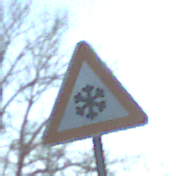
Verkehrszeichen: SchneeOderEisglaette
Umgebung: Outdoor, Nature
Tageszeit: MorningAfternoon
Wetter: Clear
Licht: Natural
Jahreszeit: Winter
Kontrast: HighContrast